Question: I want to have neural network where the nodes in the input layer just connected to some nodes in the hidden layer. In small it should look similar to this:

My original problem has 9180 input nodes and 230 hidden nodes (these numbers refer to the biological data I am taking as input). I know which Input node is connected to which hidden node and this information lays in a matrix(1:there is a connection, 0:there is no connection) of the shape (9180,230).
Here is a code example how I create my model:
'''
import tensorflow as tf
import tensorflow.contrib.eager as tfe
import numpy as np
tf.enable_eager_execution()
model = tf.keras.Sequential([
tf.keras.layers.Dense(2, activation=tf.sigmoid, input_shape=(2,)),
tf.keras.layers.Dense(2, activation=tf.sigmoid)
])
mask =np.array([[0, 1],[1,1]])
#define the loss function
def loss(model, x, y):
y_ = model(x)
return tf.losses.mean_squared_error(labels=y, predictions=y_)
#define the gradient calculation
def grad(model, inputs, targets):
with tf.GradientTape() as tape:
loss_value = loss(model, inputs, targets)
return loss_value, tape.gradient(loss_value, model.trainable_variables)
#create optimizer an global Step
optimizer = tf.train.GradientDescentOptimizer(learning_rate=0.01)
global_step = tf.train.get_or_create_global_step()
#optimization step
loss_value, grads = grad(model, features, labels)
optimizer.apply_gradients(zip(grads, model.variables),global_step)
'''
I do not want that during training new connections will come up.
As I need this special kind of architecture of the hidden layer to analyse my biological problem.
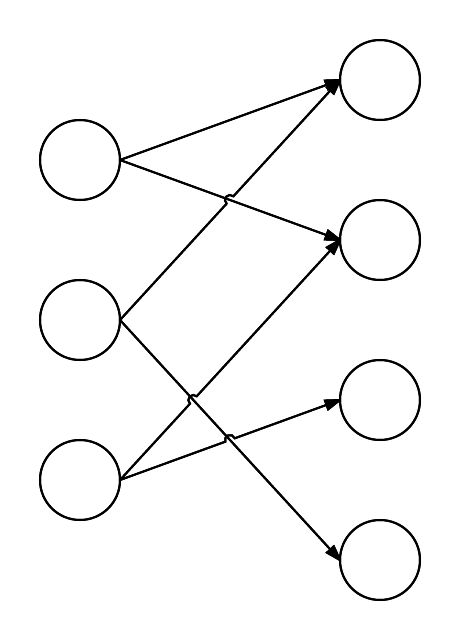
Answer: You can multiply the weights of the layer with the binary mask, that you have.
For example, let's suppose, you have 4 inputs and 3 outputs. Now you have weight matrix between these layer is of dim (4,3). And you also have mask matrix, which tell about connection. Now point-wise multiply both matrix, and you are good to go.
'''
weight =[[0.20472841, 0.<PHONE>, 0.337205 ],
[0.<PHONE>, 0.<PHONE>, 0.23244687],
[0.86705386, 0.64144604, 0.<PHONE>],
[0.57614114, 0.26831522, 0.31417855]]
mask =[[1, 0, 1],
[0, 0, 1],
[0, 1, 1],
[0, 0, 0]]
new_weight = multiply(weight, mask) #point wise
new_weight = [[0.20472841, 0. , 0.337205 ],
[0. , 0. , 0.23244687],
[0. , 0.64144604, 0.<PHONE>],
[0. , 0. , 0. ]]
'''
Note: You can use tensorflow low-level API to define this structure.